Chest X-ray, PA view. Patient: 44 years old, sex M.
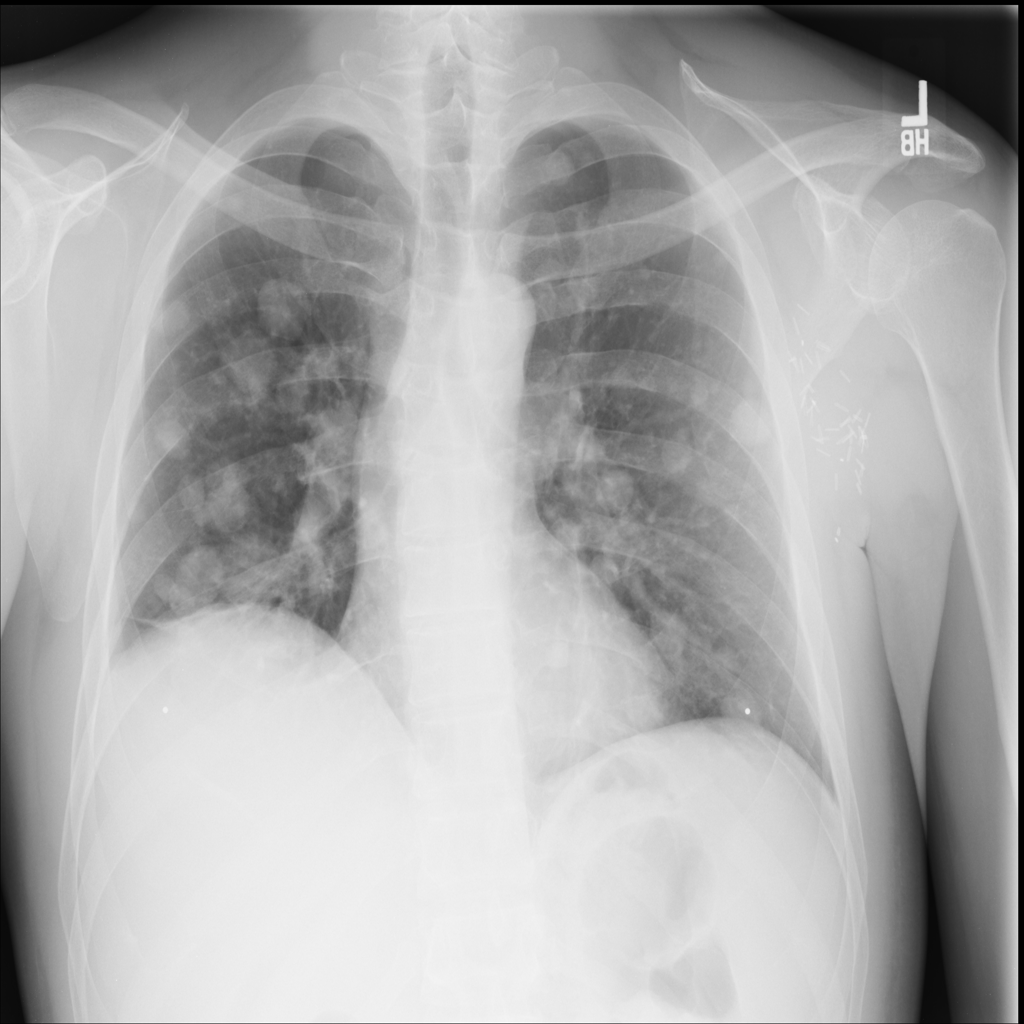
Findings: Atelectasis, Nodule